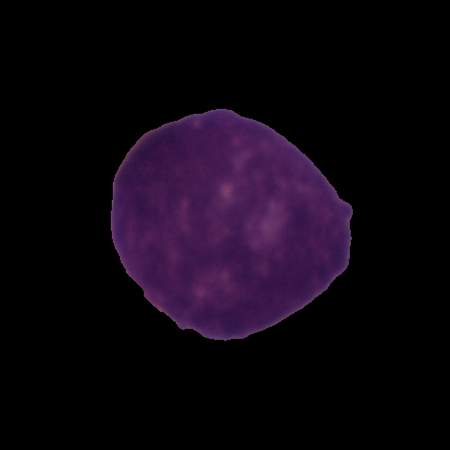
Label: cancer